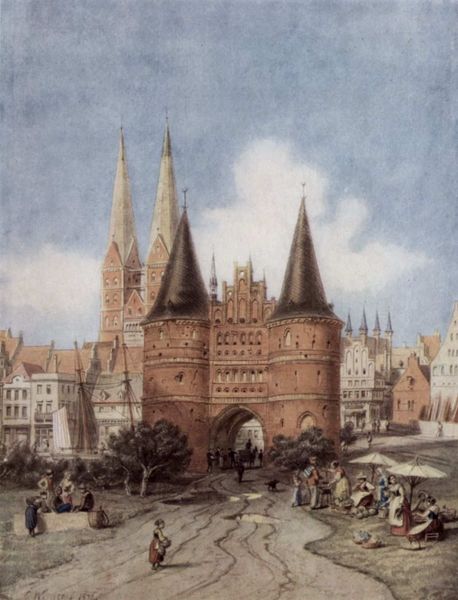
Titel: Lübeck, Holstentor, Feldseite
Künstler: Carl Friedrich Heinrich Werner
Standort: Lübeck
Institution: Museum für Kunst- und Kulturgeschichte, St.-Annen-Museum
Schlagwörter: baum, blau, blätter, dunkel, gemälde, gruppe, himmel, körper, laub, mann, schatten, wasser, weiß, wolken, aquarell, baumstämme, bäume, fluss, frauen, gelb, kirchturm, landschaft, menschen, mädchen, ocker, sand, stadt, braun, fenster, frankreich, frau, grau, hell, hintergrund, kleid, kleider, licht, männer, orange, schwarz, strasse, tür, zeichnung, gebäude, gras, haus, hund, rot, schirm, sonnenschirm, weg, wiese, wolke, beige, fest, leute, masse, rock, zylinder, feier, faru, kleidung, mensch, spitze, stein, steine, tot, türbogen, öl, bach, baumstamm, erde, häuser, brücke, kirche, pfad, sonne, boden, wole, sitzend, händler, kind, personen, spitzen, verbindung, blatt, person, bauern, boot, boote, brunnen, handel, kinder, rund, turm, deutschland, schürze, pfütze, schiff, schiffe, segel, segelschiffe, sommer, welle, wellen, papier, ansicht, bogen, fassade, fassaden, gasse, passanten, röcke, fahne, mast, segelschiff, furchen, schürzen, spuren, warm, sonnenlicht, dorf, dächer, giebel, mauer, ziegel, grafik, tag, wasserfarbe, backstein, kutsche, markt, platz, treiben, hafen, rad, rundbogen, wagen, masten, böschung, staffage, arch, arches, architecture, blue, chair, church, crowd, men, oil, palace, people, red, white, window, women, black, ladies, painting, sitting, spitz, windows, woman, korb, brown, durchgang, striche, tor, segelboote, zinnen, kirchtürme, stadtansicht, bögen, pfützen, waschen, eingang, erker, tusche, wasserfarben, verkauf, glockenturm, kirchentürme, kreuz, türmchen, türme, torbogen, dom, tageslicht, kontur, druck, lithographie, stich, konturen, strich, bürger, menschenmasse, schirme, reihe, koloriert, stand, bleistift, einkauf, bänke, kathedrale, reihen, kiel, stadttor, wärme, ziegelsteine, kreuze, glocke, gotisch, cloud, clouds, man, sky, stone, tree, mittelalter, strassen, building, house, landscape, ship, kapelle, houses, roof, roofs, tower, trees, village, stadtmauer, umzug, einfahrt, etagen, geschosse, wagenspuren, wegrand, ankunft, river, path, road, städte, drawing, turmspitzen, armut, stockwerke, castle, dog, bau, cross, glocken, rillen, door, town, zinne, backsteine, baustelle, city, human, basket, sonnenschirme, matsch, tuschzeichnung, fort, durchfahrt, rundtürme, treppenturm, archway, ziegelstein, kirchbau, cathedral, spitzdach, buildings, gate, stufengiebel, glockentürme, köln, bremen, stände, trubel, verkaufsstände, hamburg, turme, aachen, bevölkerung, baume, spitzturm, waren, crucifix, pad, einzug, furche, zoll, spire, humans, marienkirche, marktfrauen, marktweiber, wellew, hanse, holstentor, lübeck, market, bevölkert, realistic, gemäld, umbrella, gosse, freiburg, umbrellas, pkatz, baskets, spires, baxch, castle gate, earth tones, saarland, holstentot, market day, paintingy, butresses, lüneburg, holsten